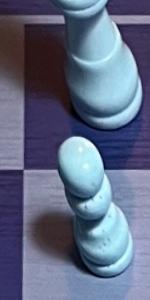
Label: Pawn_White